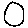
Label: circle